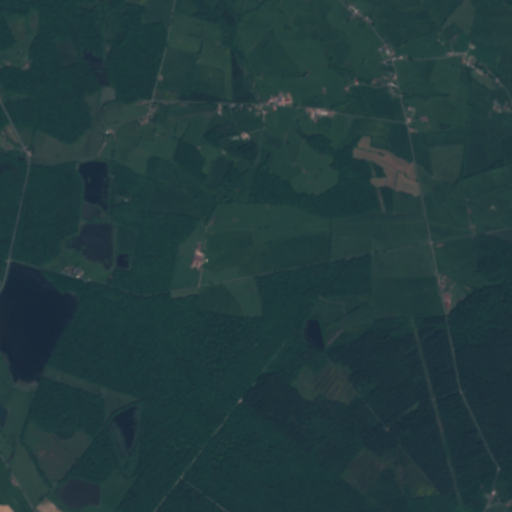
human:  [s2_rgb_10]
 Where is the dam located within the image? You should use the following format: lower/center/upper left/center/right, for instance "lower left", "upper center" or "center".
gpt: The dam is located in the center left of the image.
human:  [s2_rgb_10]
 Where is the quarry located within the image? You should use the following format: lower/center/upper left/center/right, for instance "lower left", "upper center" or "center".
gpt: There is no quarry in the image.